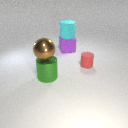
small red rubber cylinder behind large green metal cylinder